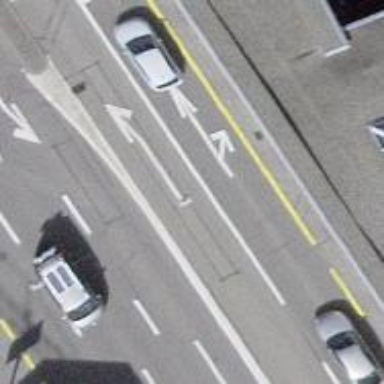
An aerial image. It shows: Asphalt road with primary importance. There are sidewalks on both sides and dedicated lane for cycling on both sides as well.